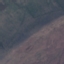
Label: HerbaceousVegetation